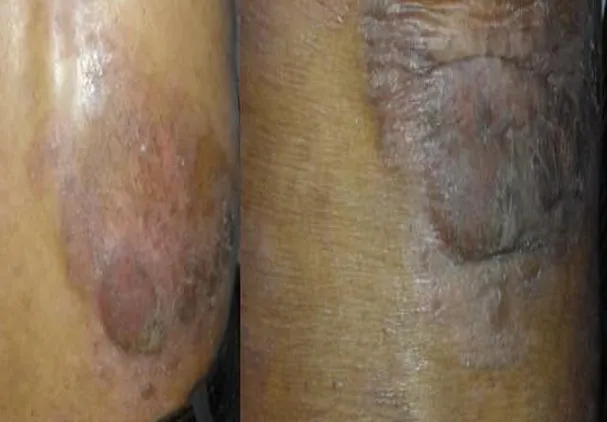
Squamous papular lesion of mycosis fungoides in the lumbar region refractory to conventional chemotherapy.
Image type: medical_photograph (skin_photograph)